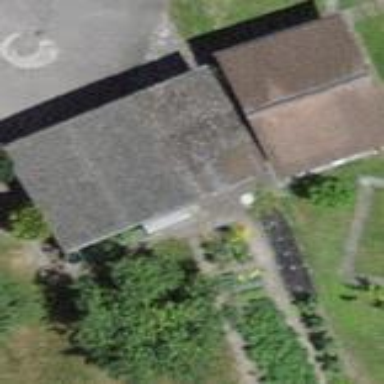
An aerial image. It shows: Garage building.